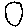
Label: circle